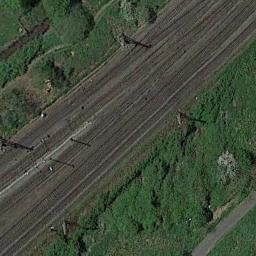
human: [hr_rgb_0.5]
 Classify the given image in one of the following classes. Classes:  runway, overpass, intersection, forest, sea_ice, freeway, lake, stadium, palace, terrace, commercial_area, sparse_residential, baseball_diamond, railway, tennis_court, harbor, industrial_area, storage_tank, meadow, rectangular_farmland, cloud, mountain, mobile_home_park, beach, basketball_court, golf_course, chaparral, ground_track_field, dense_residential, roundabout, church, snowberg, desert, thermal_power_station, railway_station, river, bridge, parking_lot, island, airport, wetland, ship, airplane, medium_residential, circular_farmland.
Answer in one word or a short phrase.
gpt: railway